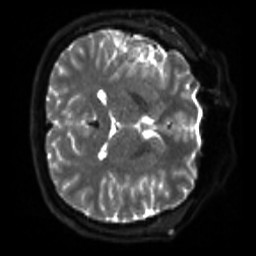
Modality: sbref
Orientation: axial
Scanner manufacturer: siemens
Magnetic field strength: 3 T
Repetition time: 4 s
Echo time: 0.0594 s